Field crop: maize
Growth stage: 2
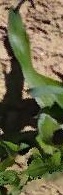
Species: maize